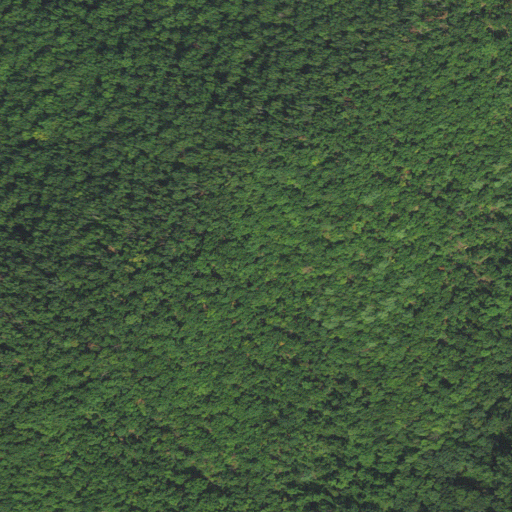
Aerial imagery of ridge(s) in Virginia named Pine Ridge containing deciduous forest and mixed forest